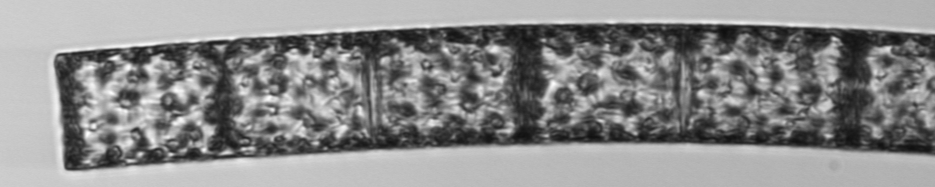
Label: Guinardia_flaccida